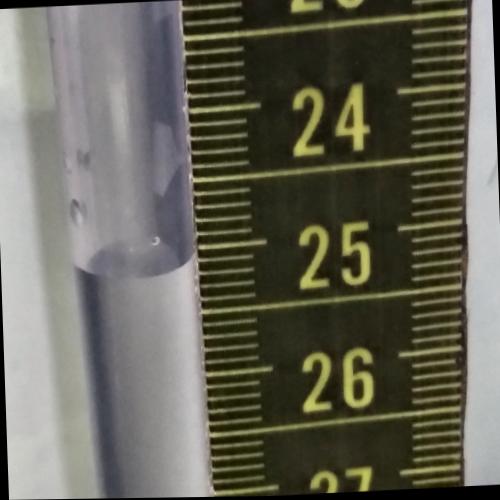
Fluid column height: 25.1 cm